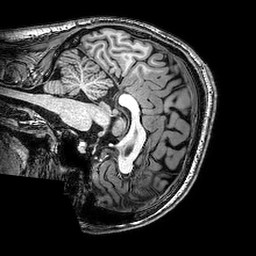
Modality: T1w
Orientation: sagittal
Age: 23
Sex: male
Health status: healthy
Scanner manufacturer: philips
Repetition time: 0.008288 s
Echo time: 0.00381 s